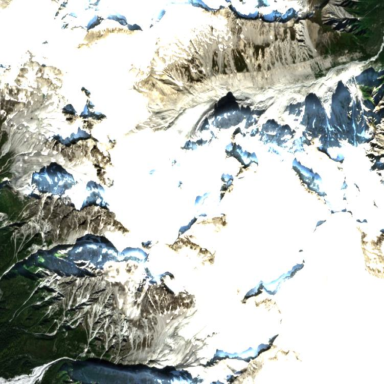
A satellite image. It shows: Stunning view of glacier.